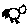
Label: bird